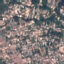
Land use / land cover class: Residential